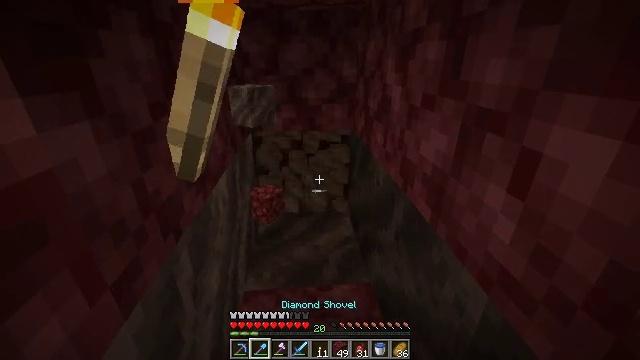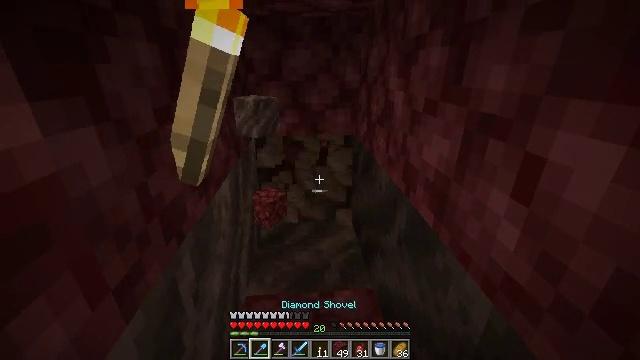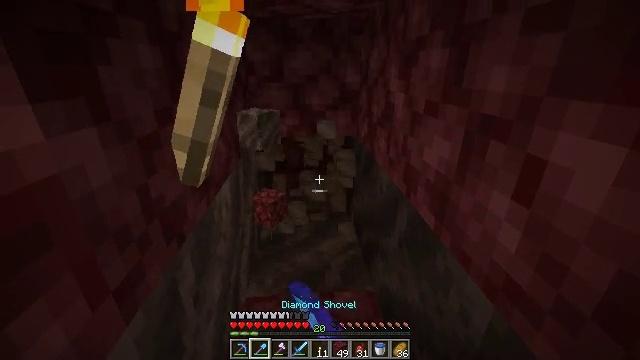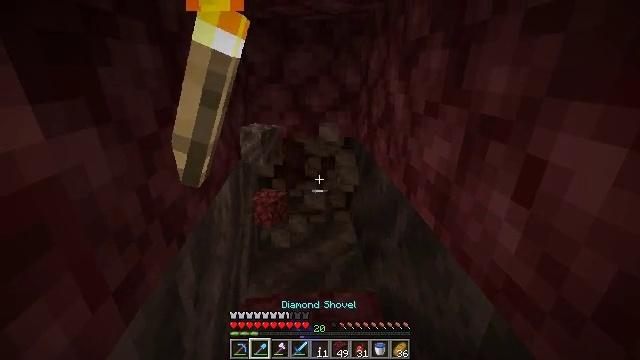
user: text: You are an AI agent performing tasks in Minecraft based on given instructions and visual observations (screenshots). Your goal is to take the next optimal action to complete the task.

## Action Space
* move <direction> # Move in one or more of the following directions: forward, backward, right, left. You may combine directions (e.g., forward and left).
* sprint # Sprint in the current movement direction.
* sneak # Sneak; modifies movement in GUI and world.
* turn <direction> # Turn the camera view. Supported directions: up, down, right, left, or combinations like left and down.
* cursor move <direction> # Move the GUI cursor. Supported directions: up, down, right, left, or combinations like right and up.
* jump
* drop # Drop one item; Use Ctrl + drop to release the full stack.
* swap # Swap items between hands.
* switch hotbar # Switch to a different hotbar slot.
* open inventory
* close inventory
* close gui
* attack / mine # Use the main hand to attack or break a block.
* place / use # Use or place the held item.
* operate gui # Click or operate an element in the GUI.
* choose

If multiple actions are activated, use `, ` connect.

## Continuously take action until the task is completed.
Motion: motion action
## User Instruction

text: Break soul soil to pick it up.
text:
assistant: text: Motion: turn up, attack / mine
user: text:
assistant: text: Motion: attack / mine
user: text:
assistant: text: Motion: attack / mine
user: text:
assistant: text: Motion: attack / mine